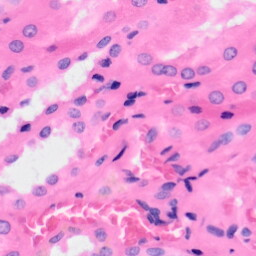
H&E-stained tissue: Kidney